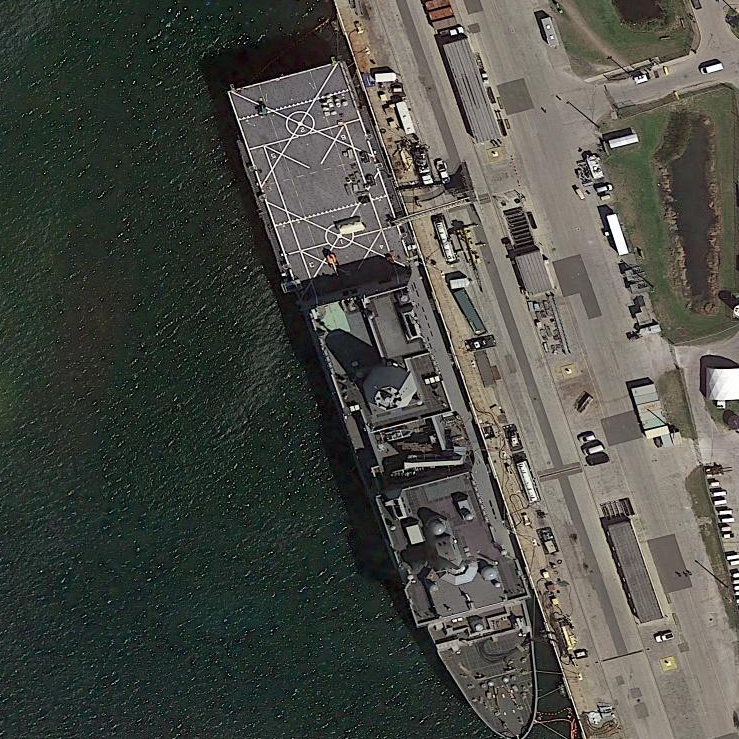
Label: combat